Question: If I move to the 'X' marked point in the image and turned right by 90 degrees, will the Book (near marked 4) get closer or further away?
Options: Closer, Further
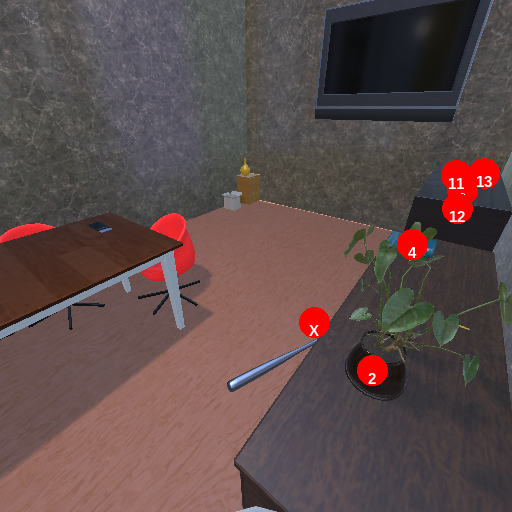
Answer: Closer